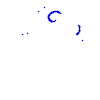
Particle: proton